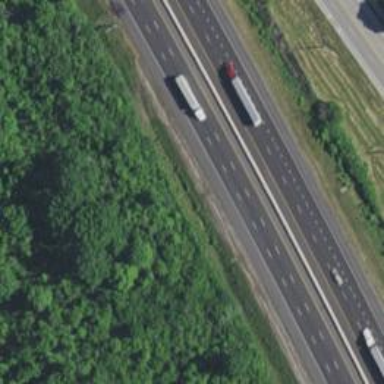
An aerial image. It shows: Asphalt motorway.